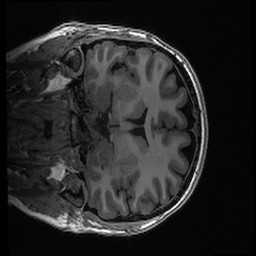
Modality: T1w
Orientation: coronal